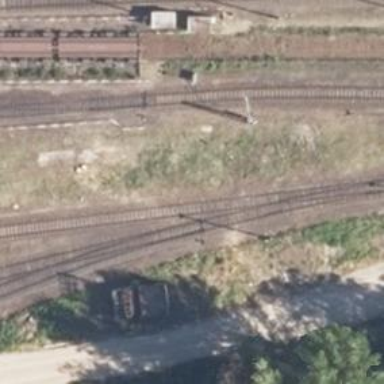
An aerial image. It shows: Railway switch.